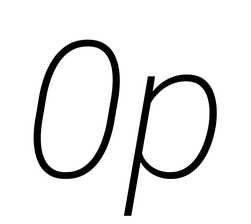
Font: Roboto-Italic_ExtraLight_Italic